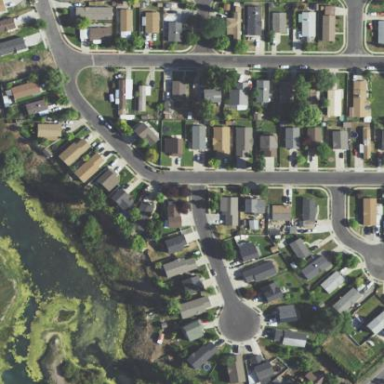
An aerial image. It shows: Single-family residential area.